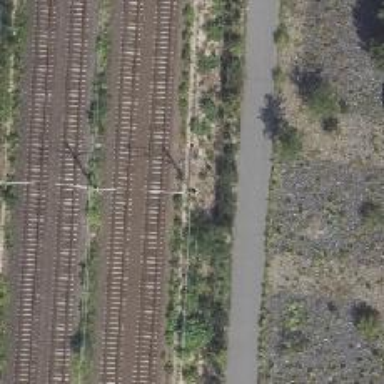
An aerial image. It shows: Catenary mast for power lines.